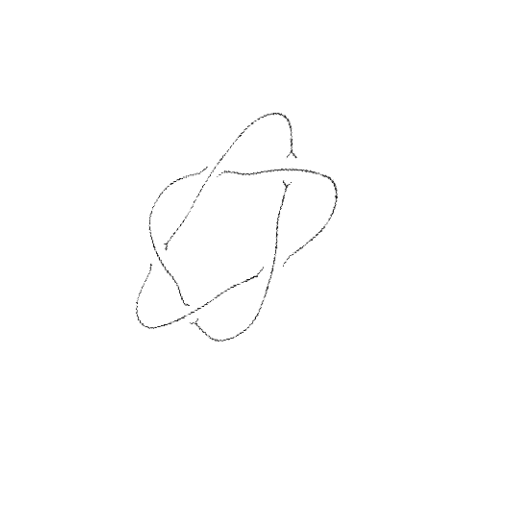
Crossing number: 5